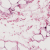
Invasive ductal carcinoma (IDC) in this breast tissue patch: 0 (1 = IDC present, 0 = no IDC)